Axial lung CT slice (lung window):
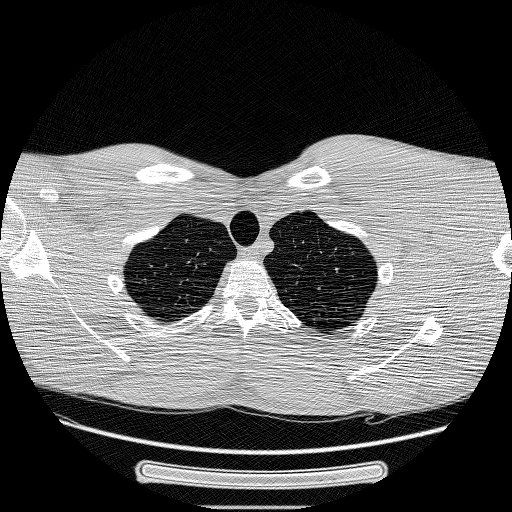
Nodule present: no